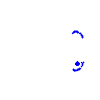
Particle: electron